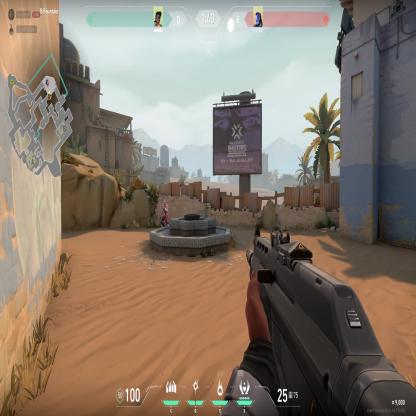
Label: enemy